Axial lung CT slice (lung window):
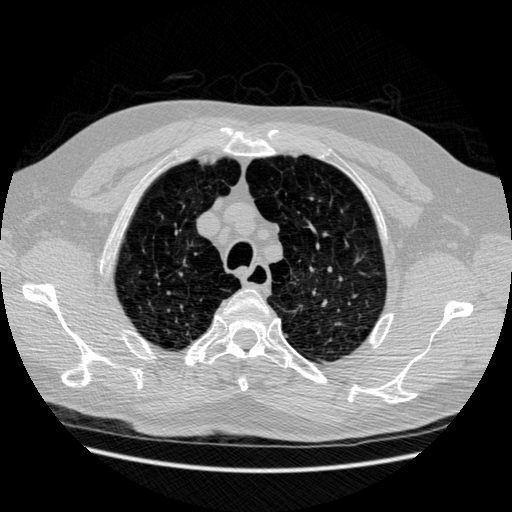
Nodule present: no